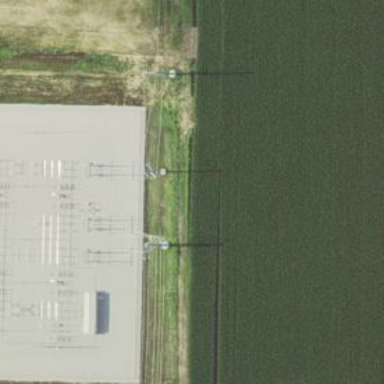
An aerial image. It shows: Power tower.